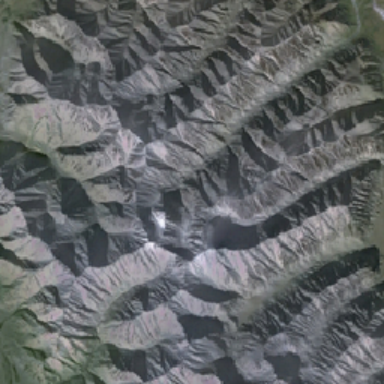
It is a light green mountain .